Question: On the instructions I should to display map on the screen and draw on it the line. Try to do this:
'''
#include <QGeoPath>
#include <QGuiApplication>
#include <QQmlApplicationEngine>
#include <QQmlContext>
#include <QTimer>
class PathController: public QObject{
Q_OBJECT
Q_PROPERTY(QGeoPath geopath READ geoPath WRITE setGeoPath NOTIFY geopathChanged)
public:
PathController(QObject *parent = 0) : QObject(parent) {}
QGeoPath geoPath() const {
return mGeoPath;
}
void setGeoPath(const QGeoPath &geoPath) {
if(geoPath != mGeoPath) {
mGeoPath = geoPath;
emit geopathChanged();
}
}
signals:
void geopathChanged();
private:
QGeoPath mGeoPath;
};
int main(int argc, char *argv[]) {
QGuiApplication app(argc, argv);
QGeoPath path;
path.addCoordinate(QGeoCoordinate(55.006355, 92.860984));
path.addCoordinate(QGeoCoordinate(55.1, 93));
path.addCoordinate(QGeoCoordinate(56.1, 92.777));
PathController controller;
controller.setGeoPath(path);
QQmlApplicationEngine engine;
engine.rootContext()->setContextProperty("pathController", &controller);
engine.load(QUrl(QStringLiteral("qrc:/main.qml")));
return app.exec();
}
#include "main.moc"
'''
'''
import QtLocation 5.6
import QtPositioning 5.6
Window {
visible: true
width: 640
height: 480
Plugin {
id: osmMapPlugin
name: "osm"
}
Map {
anchors.fill: parent
plugin: osmMapPlugin
center: QtPositioning.coordinate(56.006355, 92.860984)
zoomLevel: 10
MapPolyline {
id: pl
line.width: 3
line.color: 'red'
}
}
Connections{
target: pathController
onGeopathChanged: {
var lines = []
for(var i=0; i < pathController.geopath.size(); i++){
lines[i] = pathController.geopath.coordinateAt(i)
}
pl.path = lines
}
}
}
'''
However, get a blank map. The lines do not appear. Question - how to render lines? They do exist, just like "invisible".
Should be a great triangle

And if you call 'printf("%s" controller.geoPath().toString().toUtf8().constData());' after assignment - you will see exactly what I entered. But the map is empty for some reason. Help, please.
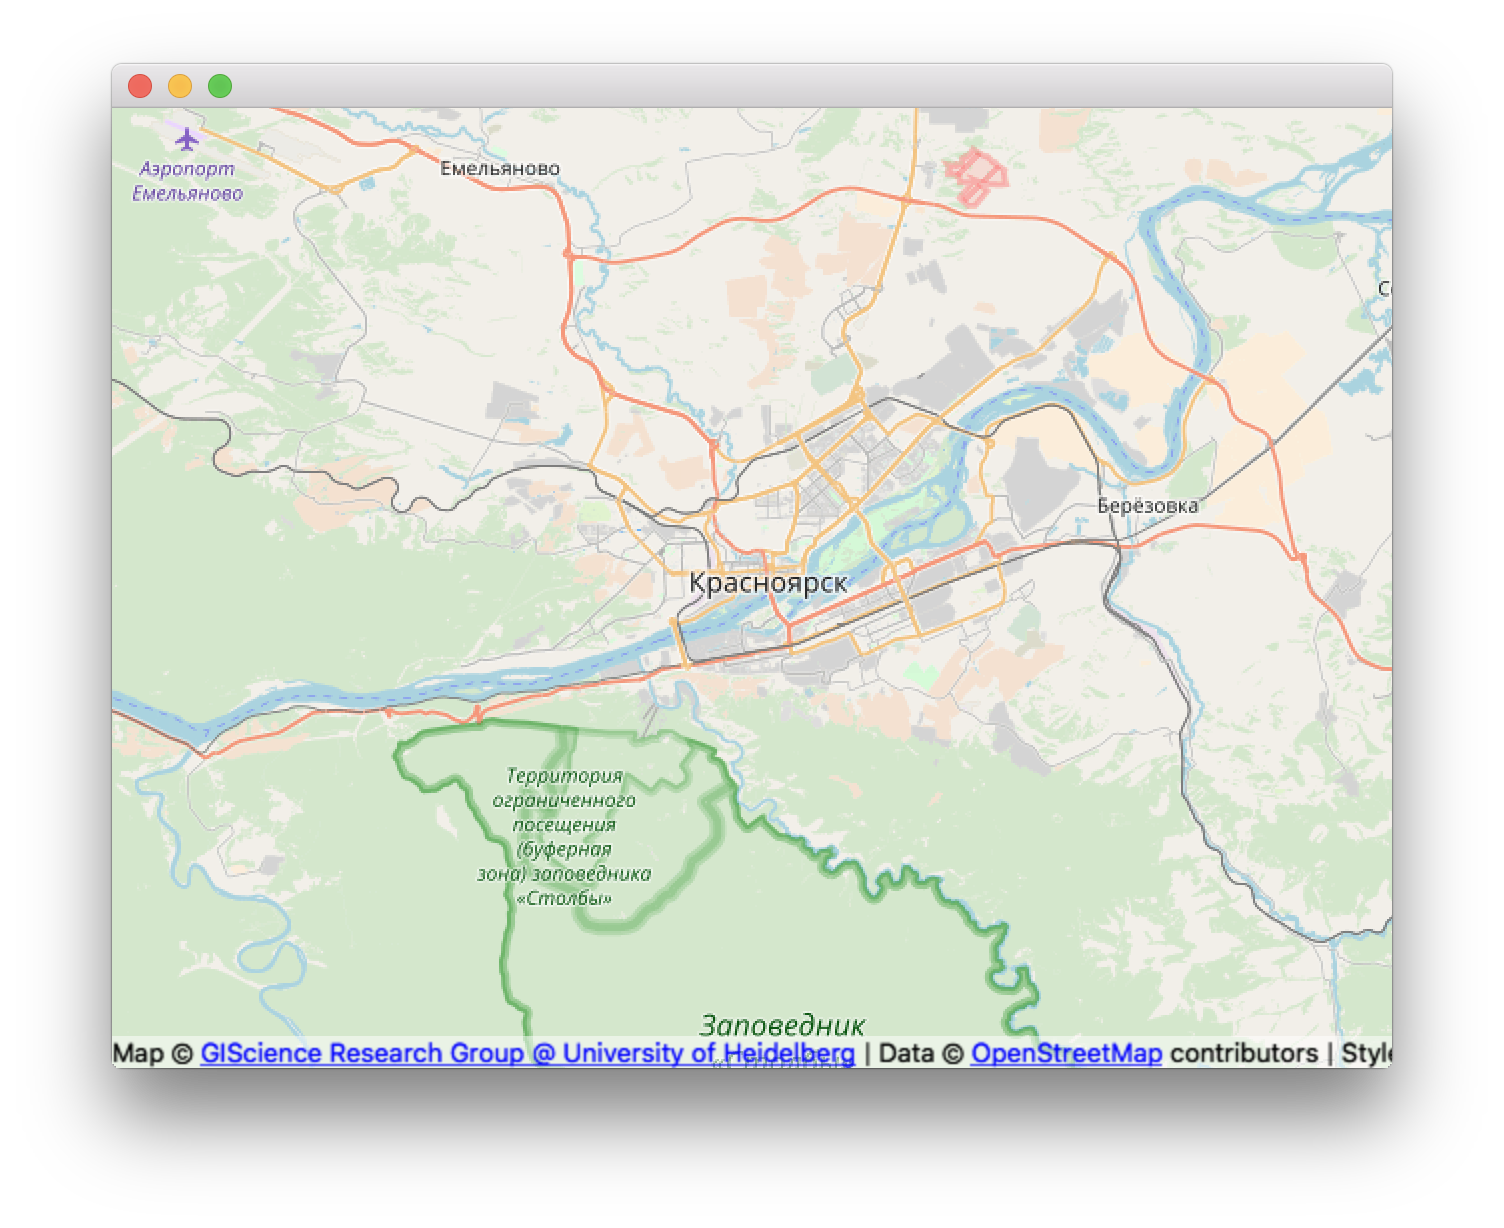
Answer: The error is caused because when a new QGeoPath is established through setGeoPath, it issues the signal to update but at that moment the .qml is not started so the connection is not made so onGeopathChanged is not called in qml since after the first change it never changed back.
A possible solution is to use 'Component.onCompleted' so that it notifies next to 'onGeopathChanged' that there is a change as I show in the following code:
'''
import QtQuick 2.9
import QtQuick.Window 2.2
import QtLocation 5.6
import QtPositioning 5.6
Window {
visible: true
width: 640
height: 480
Plugin {
id: osmMapPlugin
name: "osm"
}
Map {
anchors.fill: parent
plugin: osmMapPlugin
center: QtPositioning.coordinate(56.006355, 92.860984)
zoomLevel: 10
MapPolyline {
id: pl
line.width: 10
line.color: 'red'
}
}
function loadPath(){
var lines = []
for(var i=0; i < pathController.geopath.size(); i++){
lines[i] = pathController.geopath.coordinateAt(i)
}
return lines;
}
Connections{
target: pathController
onGeopathChanged: pl.path = loadPath()
}
Component.onCompleted: pl.path = loadPath()
}
'''